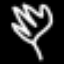
Label: leaf